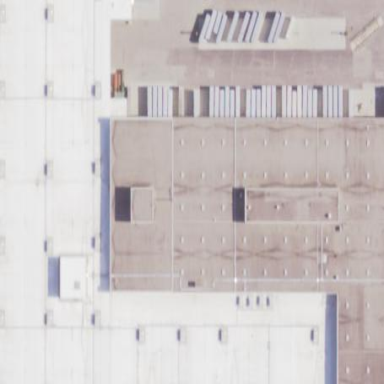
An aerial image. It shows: Industrial building serving as post depot.